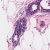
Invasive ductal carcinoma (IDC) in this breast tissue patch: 0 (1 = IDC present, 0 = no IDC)